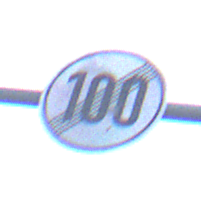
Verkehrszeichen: EndeGeschwindigkeit100
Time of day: SunriseSunset
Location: Outdoor (Urban)
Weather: Clear
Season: NotSpecified
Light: Natural